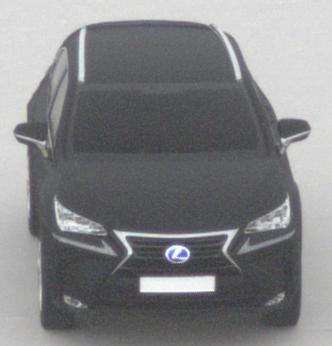
Make: Lexus
Model: NX 300h
Detailed model: NX (AZ1)
Model produced from: 2017/11
Model produced until: 2018/08
Doors: 5
Color: black
Road condition: dry road
Daytime: morning or afternoon
Contrast: low contrast